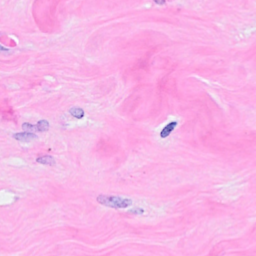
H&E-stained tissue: Breast